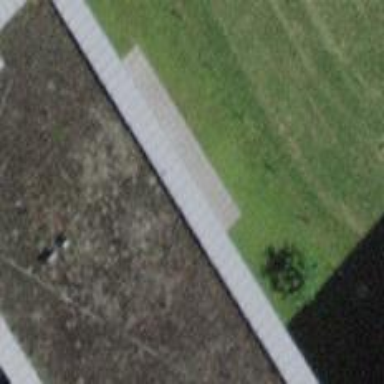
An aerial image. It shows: Building with flat roof.